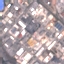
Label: Industrial